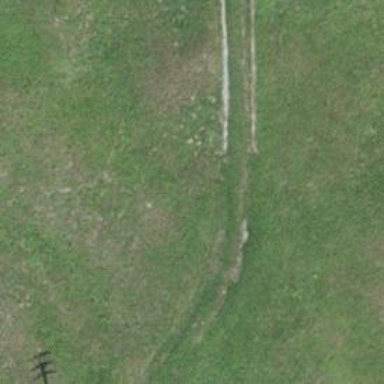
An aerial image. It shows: Track with grade5 tracktype.